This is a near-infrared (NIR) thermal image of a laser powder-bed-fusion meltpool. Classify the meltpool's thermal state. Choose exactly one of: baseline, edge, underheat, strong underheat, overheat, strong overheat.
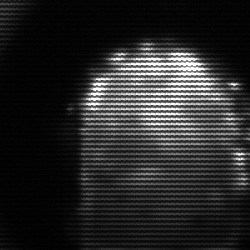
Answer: baseline